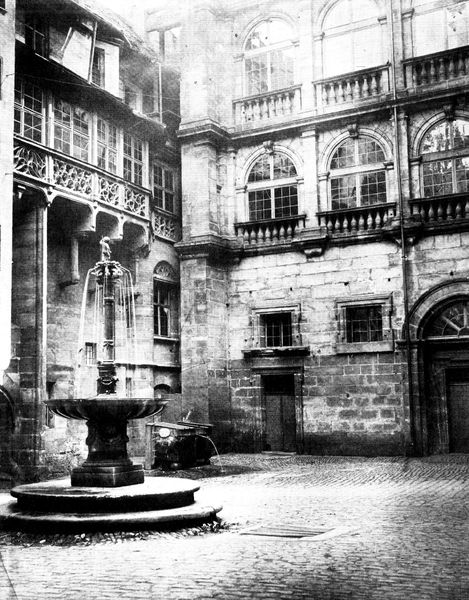
Titel: Altes Nürnberger Rathaus
Standort: Nürnberg (EU - D - B)
Schlagwörter: schatten, wasser, weiß, fenster, schwarz, terasse, tür, dach, gebäude, haus, alt, sockel, stein, steine, brüstung, brunnen, balkon, bogen, fassade, pflaster, mauer, sprossenfenster, ziegel, hof, treppe, treppen, balcony, windows, ornamente, railing, stufen, tor, foto, fotografie, bögen, innenhof, loggia, balustrade, becken, schwarzweiss, building, water, street, doors, bogenfenster, square, baluster, fountain, gulli, abfluss, plaza, pflasten, lichtweiß